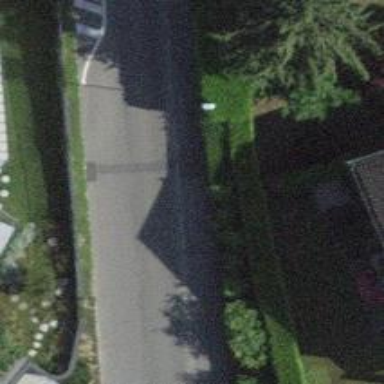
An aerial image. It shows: Sidewalk.